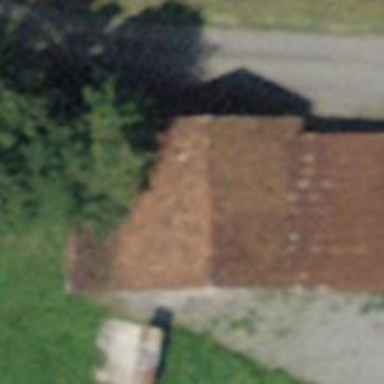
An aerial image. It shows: Rural barn.